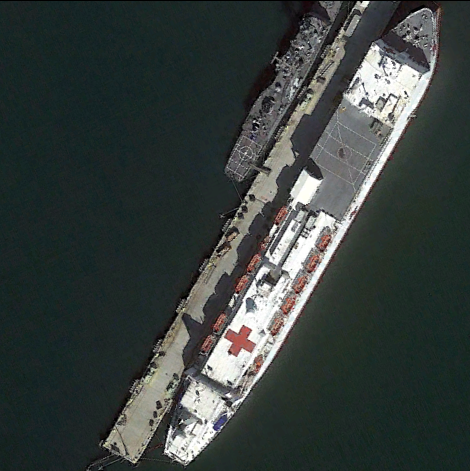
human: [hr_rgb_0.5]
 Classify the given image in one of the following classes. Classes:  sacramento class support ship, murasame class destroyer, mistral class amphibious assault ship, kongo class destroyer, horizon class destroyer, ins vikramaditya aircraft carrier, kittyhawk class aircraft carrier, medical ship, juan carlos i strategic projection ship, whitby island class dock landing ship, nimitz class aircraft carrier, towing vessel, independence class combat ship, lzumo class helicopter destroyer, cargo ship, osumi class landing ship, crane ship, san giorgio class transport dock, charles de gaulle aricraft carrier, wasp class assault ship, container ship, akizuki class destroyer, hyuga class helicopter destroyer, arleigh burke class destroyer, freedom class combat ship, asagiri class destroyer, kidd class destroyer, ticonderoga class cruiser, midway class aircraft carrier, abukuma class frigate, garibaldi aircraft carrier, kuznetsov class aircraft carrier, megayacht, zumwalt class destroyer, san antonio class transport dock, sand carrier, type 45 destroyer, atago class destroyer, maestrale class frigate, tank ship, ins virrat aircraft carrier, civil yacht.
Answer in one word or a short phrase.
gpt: Medical ship